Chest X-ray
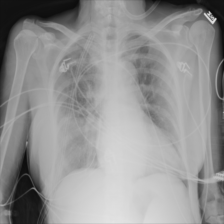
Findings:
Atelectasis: negative
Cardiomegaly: negative
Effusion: negative
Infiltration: negative
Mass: negative
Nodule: negative
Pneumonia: negative
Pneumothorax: positive
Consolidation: negative
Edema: negative
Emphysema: negative
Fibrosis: negative
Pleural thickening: negative
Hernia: negative